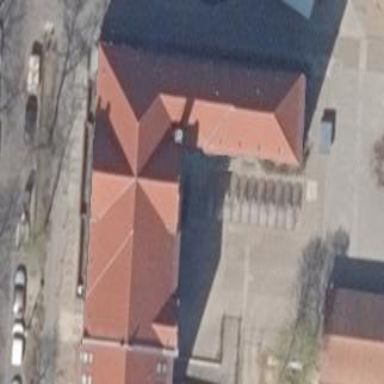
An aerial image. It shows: School building.